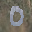
Label: 0